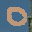
Label: 0